Question: I installed octopress on my windows(windows8 x64) successfully, then I created a repo named and tried to deploy a blog on github.
When I type the command 'rake setup_github_pages' and enter the ,it gives me an error:
'''
rake aborted!
No such file or directory - git remote -v
'''
Before entering the ,it gives me an example like this:
'''
Enter the read/write url for your repository
(For example, 'git@github.com:your_username/your_username.github.com)
'''
While some third-party tutorial's example like this form:
'''
git@github.com:your_username/your_username.github.com.git
'''
I had tried both of them,but it gives me the same error.
Here's the screenshot of CMD:

The content of the screenshot:
'''
D:\Profiles\GitHub\Octopress>rake setup_github_pages
Enter the read/write url for your repository
(For example, 'git@github.com:your_username/your_username.github.com)
Repository url: git@github.com:wenLiangcan/wenliangcan.github.com.git
rake aborted!
No such file or directory - git remote -v
Tasks: TOP => setup_github_pages
(See full trace by running task with --trace)
D:\Profiles\GitHub\Octopress>rake setup_github_pages
Enter the read/write url for your repository
(For example, 'git@github.com:your_username/your_username.github.com)
Repository url: git@github.com:wenLiangcan/wenliangcan.github.com
rake aborted!
No such file or directory - git remote -v
Tasks: TOP => setup_github_pages
(See full trace by running task with --trace)
'''
How could I solve this problem?
Thank you!
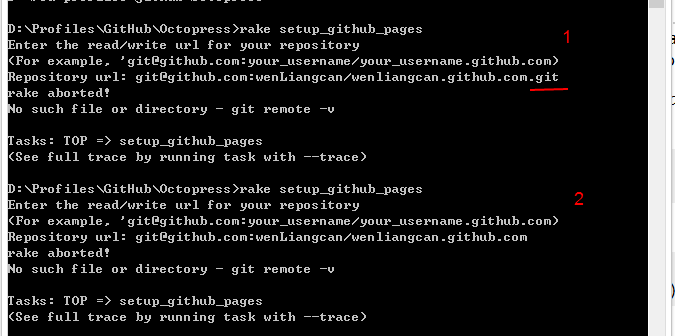
Answer: '''
No such file or directory - git remote -v
'''
That would mean your ruby script doesn't find git in the current execution 'PATH' (a bit like in <URL>, or the rake script somehow force set its own PATH.
So make sure the PATH is correct when launching rake command: see "<URL>" as an concrete illustration.
the other issue could be a ruby version issue (1.9.2 working, 1.9.3 not working) on Window7 (see "<URL>